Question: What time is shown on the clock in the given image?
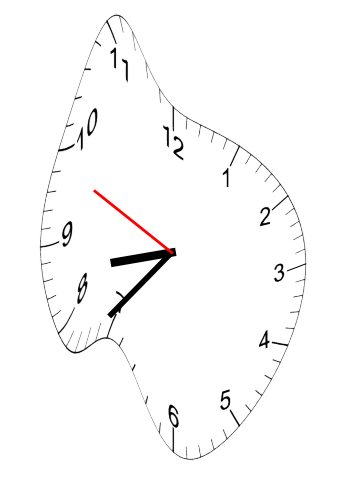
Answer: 08:36:49